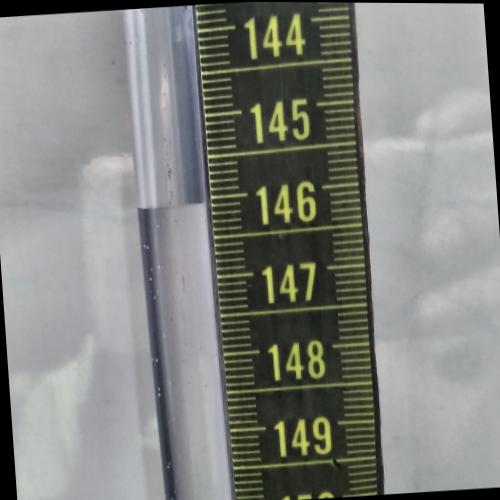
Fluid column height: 146.1 cm